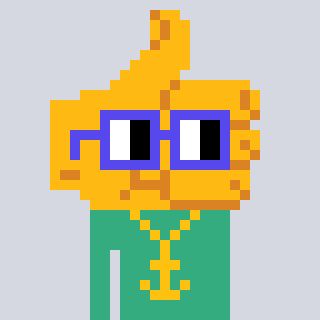
a pixel art character with square blue glasses, a thumbsup-shaped head and a teal-colored body on a cool background